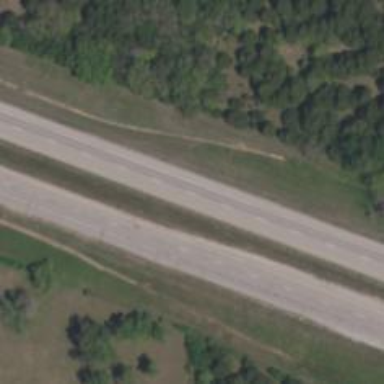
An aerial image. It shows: This image shows trunk highway that functions as expressway.